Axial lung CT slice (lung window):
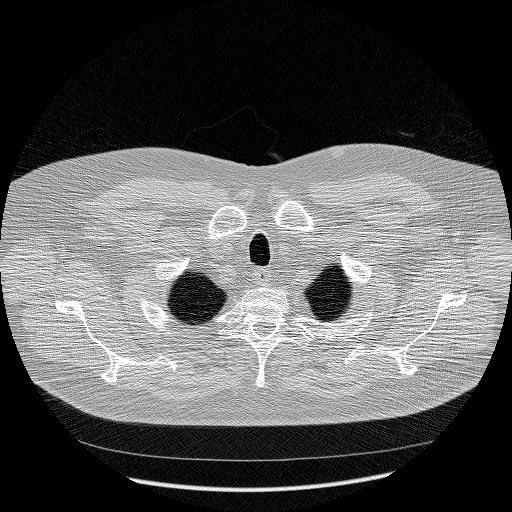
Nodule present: no